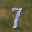
Label: 7